Question: I am having a problem with using 'MouseListener' in order to change the color of a panel, which is among many other similar panels in rows and columns. This is my progress so far:
'''
import java.awt.*;
import javax.swing.*;
import java.awt.Color.*;
import java.awt.event.MouseListener;
import java.awt.event.MouseEvent;
import java.util.Random;
public class Checkers extends JFrame implements MouseListener
{
Random random = new Random();
private final int ROWS = 2;
private final int COLS = 5;
private final int GAP = 2;
private final int NUM = ROWS * COLS;
private int x;
private JPanel pane = new JPanel(new GridLayout(ROWS,COLS, GAP,GAP));
private JPanel pane2 = new JPanel();
private JPanel [] panel = new JPanel[NUM];
private Color col1 = Color.RED;
private Color col2 = Color.WHITE;
private Color tempColor;
public Checkers()
{
super("Checkers");
setSize(600,600);
setVisible(true);
addMouseListener(this);
mouseClicked(null);
setBackground(Color.BLACK);
setBoard();
}
public void setBoard()
// rotates colors on the checkbaord
{
for(int x = 0; x < NUM; x++) {
panel[x] = new JPanel();
pane.add(panel[x]);
if (x % COLS == 0) {
tempColor = col1;
col1 = col2;
col2 = tempColor;}
if (x % 2 == 0) {
panel[x].setBackground(col1);}
else {
panel[x].setBackground(col2);}
}
//pane background colour and the size of this pane.
pane.setBackground(Color.BLACK);
pane.setPreferredSize(new Dimension(300,300));
//pane background colour and size of this pane.
pane2.setBackground(Color.BLACK);
pane2.setPreferredSize(new Dimension(300,300));
//directions on the board where these panes appear.
add(pane, BorderLayout.WEST);
add(pane2, BorderLayout.EAST);
pane2.setLayout(new BoxLayout(pane2, BoxLayout.PAGE_AXIS));
}
@Override
public void mouseClicked(MouseEvent arg0) {
//randomly generate a new color for one of the panes when that pane is clicked.
int r = random.nextInt(255);
int g = random.nextInt(255);
int b = random.nextInt(255);
setBackground(new Color(r, g, b));
}
@Override
public void mouseEntered(MouseEvent arg0) {
}
@Override
public void mouseExited(MouseEvent arg0) {
}
@Override
public void mousePressed(MouseEvent arg0) {
}
@Override
public void mouseReleased(MouseEvent arg0) {
}
}
'''
- What I'd like to do with this is once one of the red or white panels are clicked, it triggers the 'mouseClicked' override and sets the colour of that panel to black (currently set to a random rgb, but doesn't work anyway), so the user knows this has been pressed. The rest of the overrides are left empty as they serve no purpose to me at this moment.
- The program executes, but the pane colors don't change once clicked.
Here is the direct image file of what the program looks like when currently executed:

Any help is welcome.
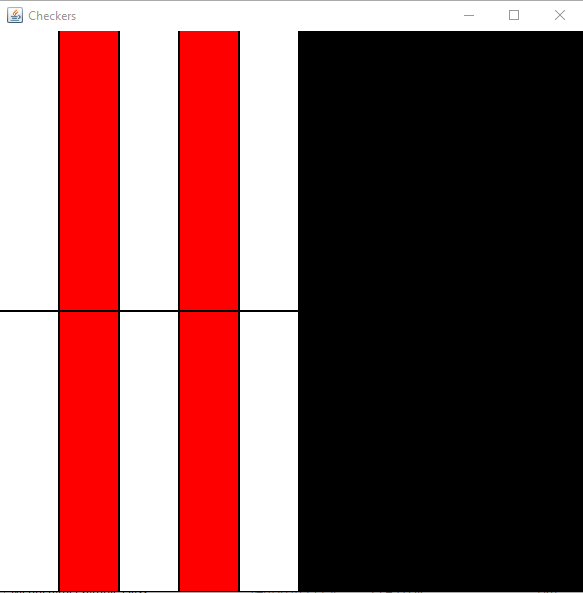
Answer: There might be better ways to do what you want, but one way is to create a custom 'JPanel' class:
'''
import java.awt.Color;
import java.awt.event.MouseEvent;
import java.awt.event.MouseListener;
import javax.swing.JPanel;
public class MyPanel extends JPanel implements MouseListener {
public MyPanel() {
addMouseListener(this);
}
@Override
public void mouseClicked(MouseEvent e) {
setBackground(Color.BLACK);
}
@Override
public void mousePressed(MouseEvent e) {
}
@Override
public void mouseReleased(MouseEvent e) {
}
@Override
public void mouseEntered(MouseEvent e) {
}
@Override
public void mouseExited(MouseEvent e) {
}
}
'''
Then instead of creating an array of regular 'JPanel's:
'''
private JPanel[] panel = new JPanel[NUM];
'''
You can create an array of the custom 'JPanel's:
'''
private MyPanel[] panel = new MyPanel[NUM];
'''
The custom 'JPanel's all have their own 'MouseListener's so when one is clicked, it updates itself.